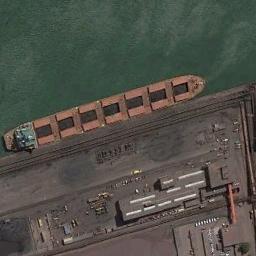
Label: ship